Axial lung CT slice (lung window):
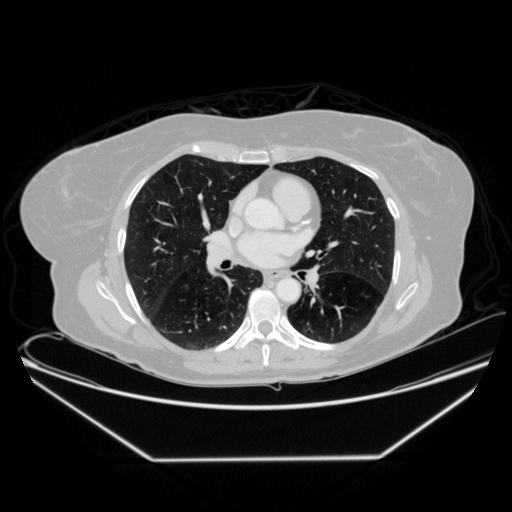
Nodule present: no